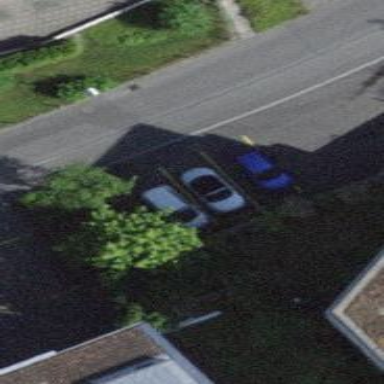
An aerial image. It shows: Street side parking area.